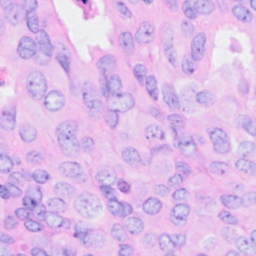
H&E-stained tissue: Breast